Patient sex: F
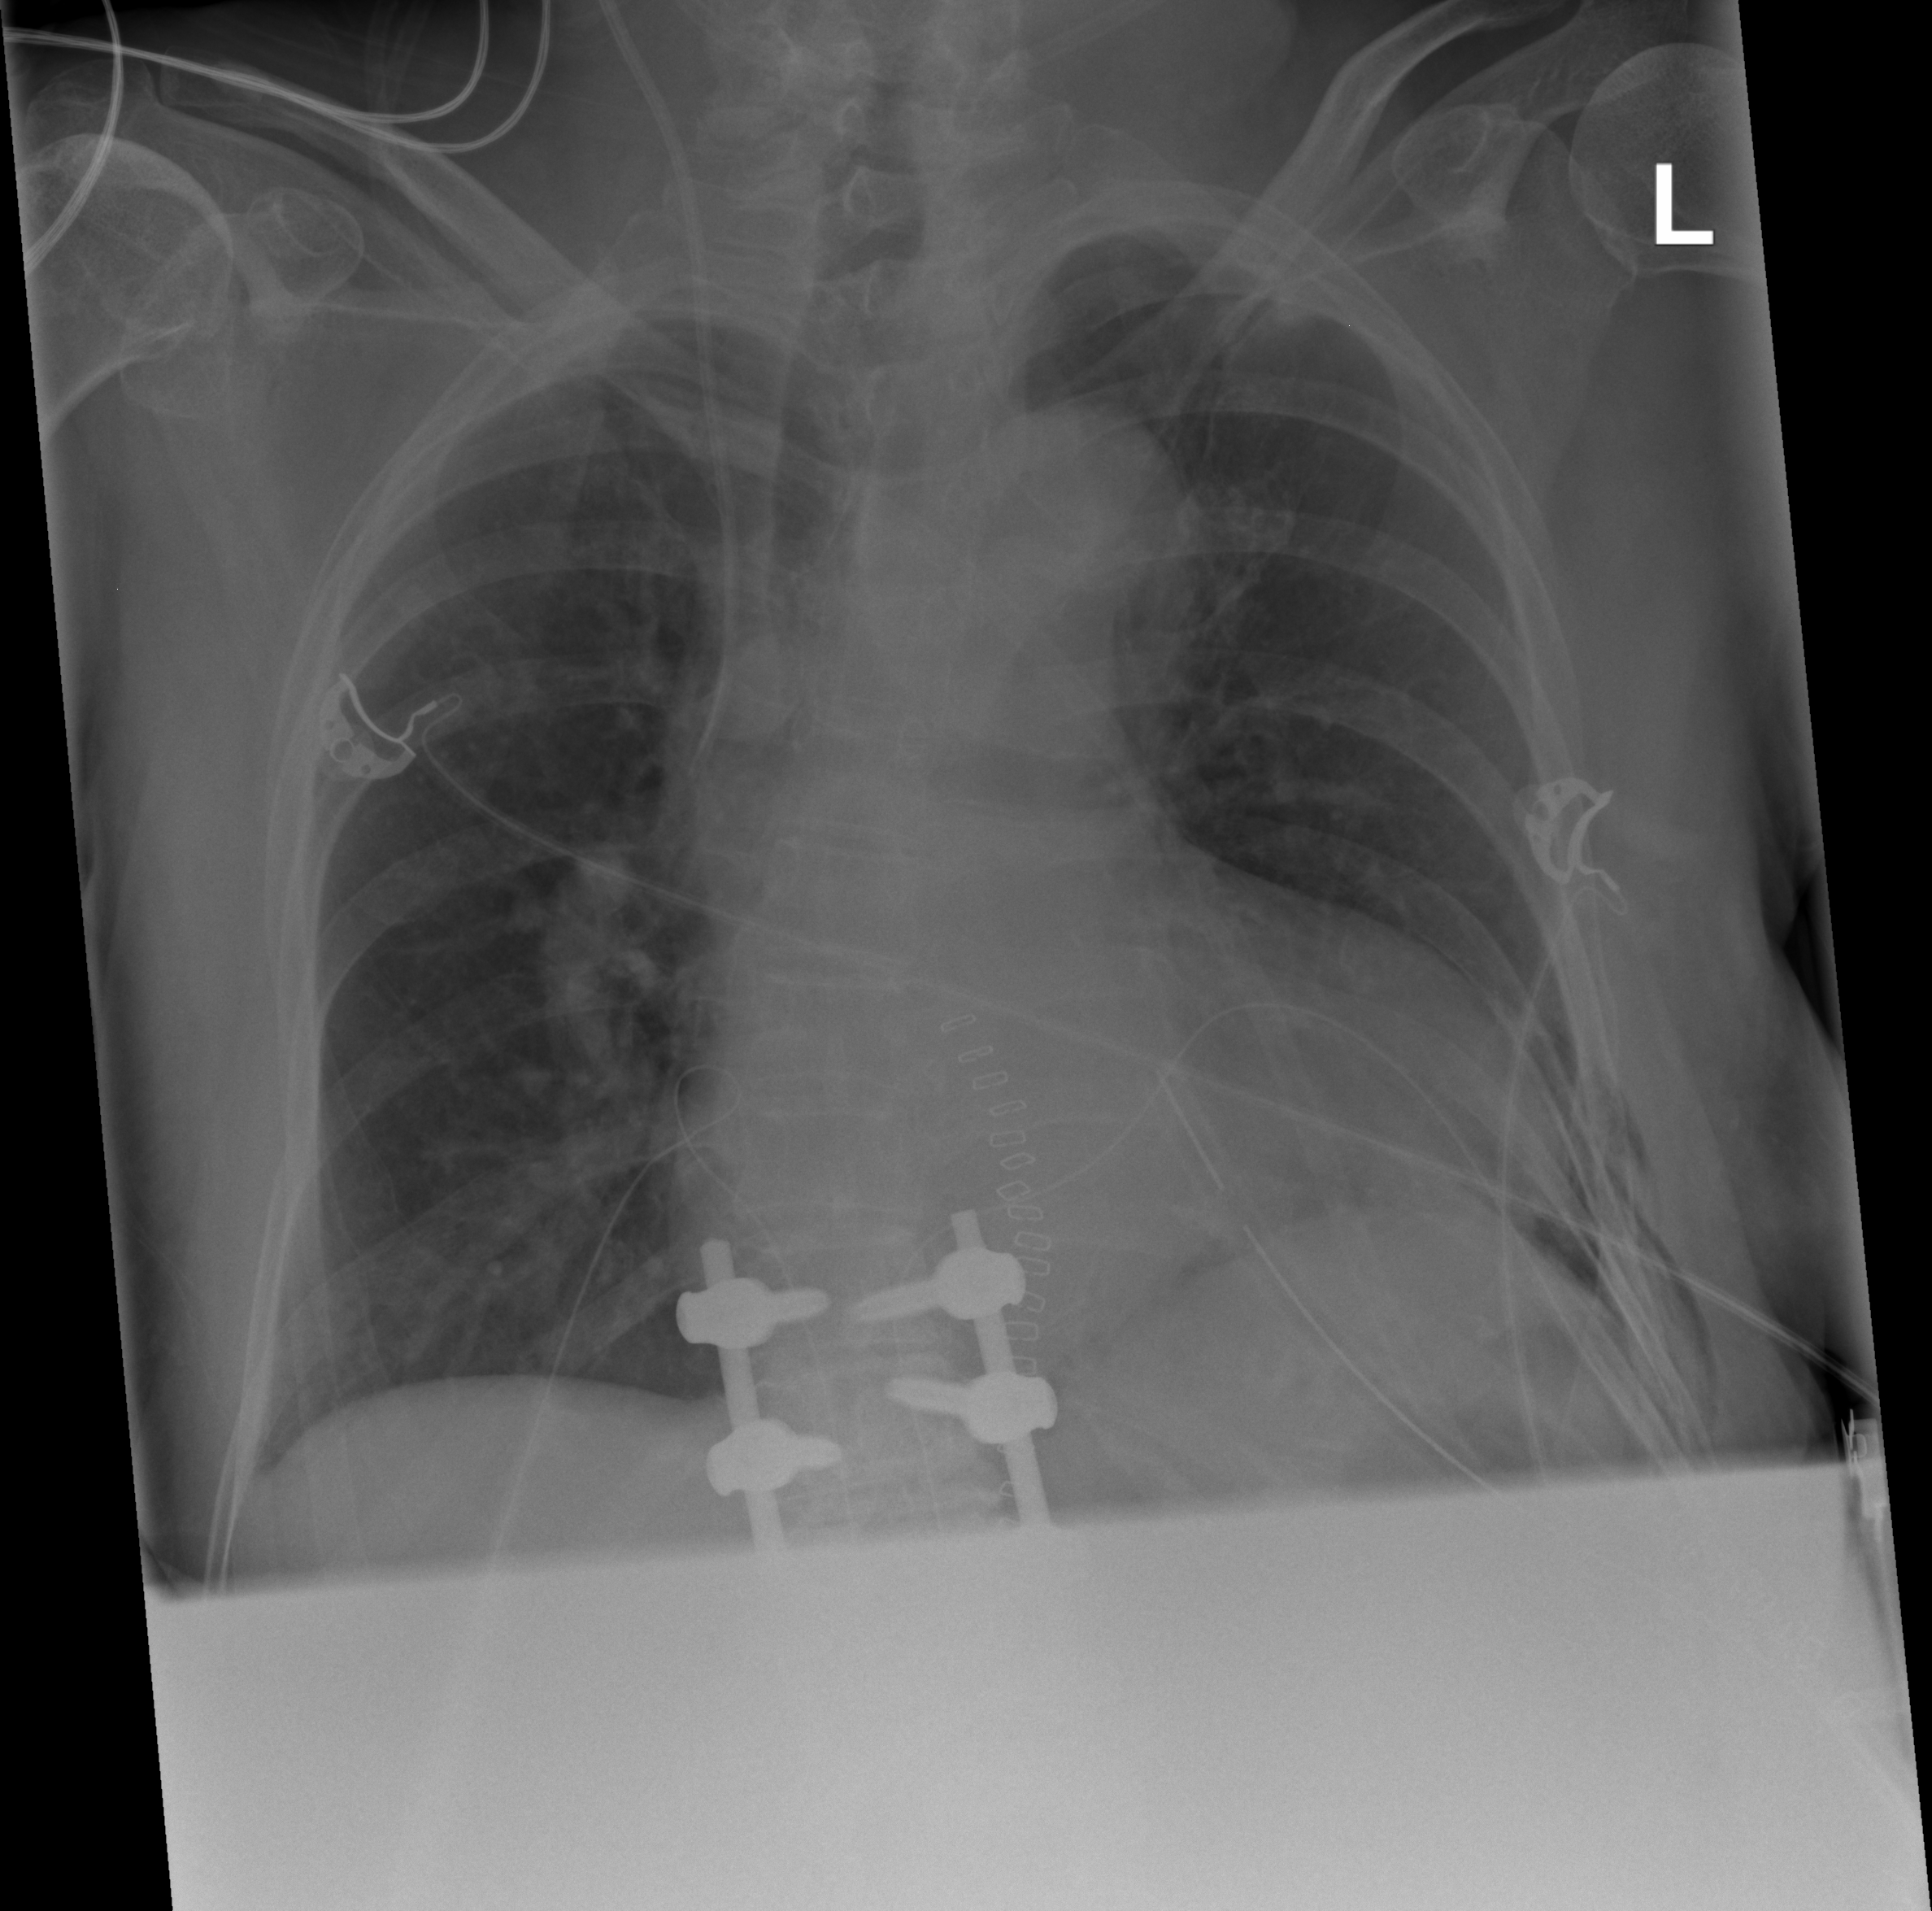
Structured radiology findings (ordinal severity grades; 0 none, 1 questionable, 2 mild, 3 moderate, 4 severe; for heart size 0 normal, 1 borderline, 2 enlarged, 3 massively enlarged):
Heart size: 1
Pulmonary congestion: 0
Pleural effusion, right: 0
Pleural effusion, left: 0
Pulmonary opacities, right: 0
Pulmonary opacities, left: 0
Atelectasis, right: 2
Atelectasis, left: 2